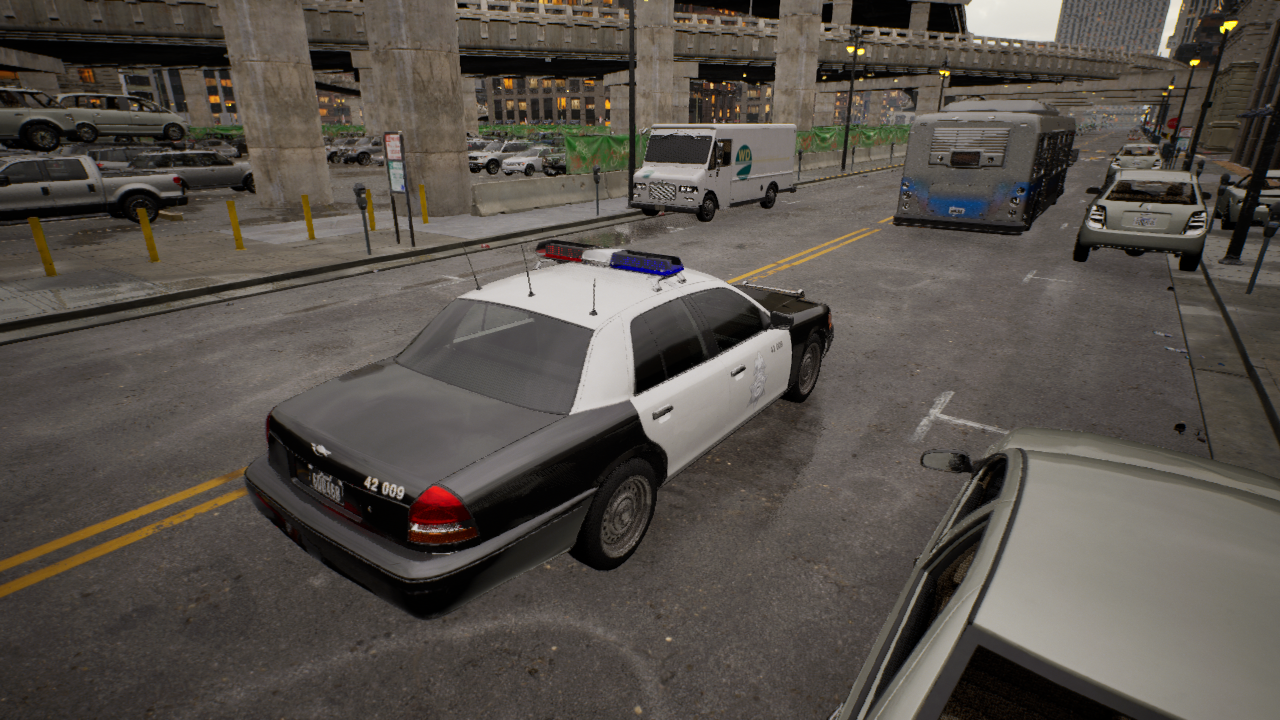
Venue: downtown
Lighting: golden hour
Vehicle rig: sedan